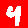
Digit: 4